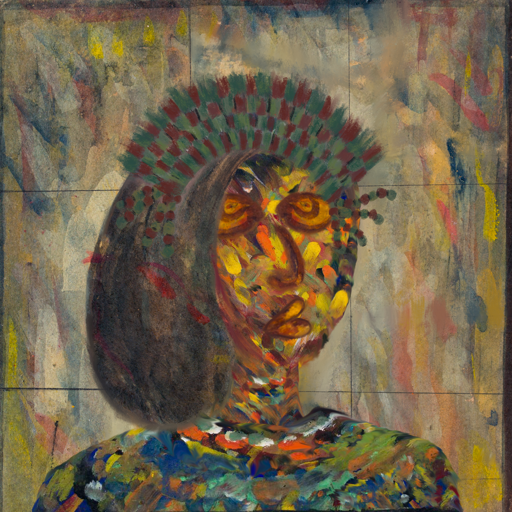
Background: GypsyMother, Head And Neck Side: An_Impression, Face Side: Comrade, Bust: An_Impression, Hair Side: Gypsy_Mother, Head Accessory: After_Raid_Crown, Second Necklace: Blank, Necklace: Blank, Baby: Blank